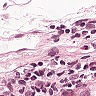
Metastatic tissue present: no